Field crop: tomato
Growth stage: 1
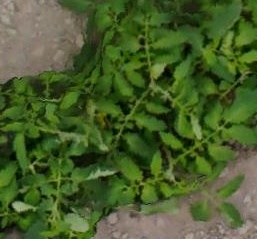
Species: tomato